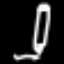
Label: pencil